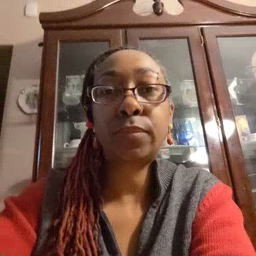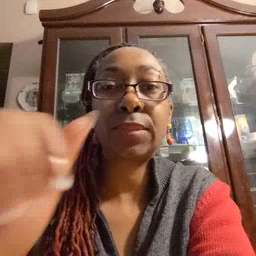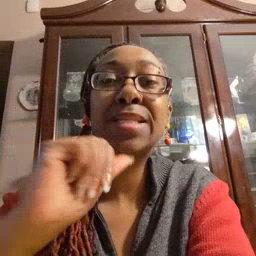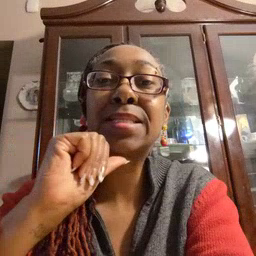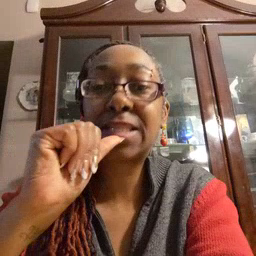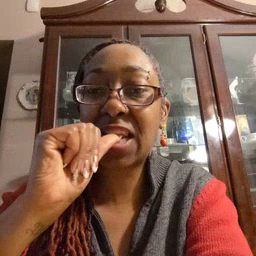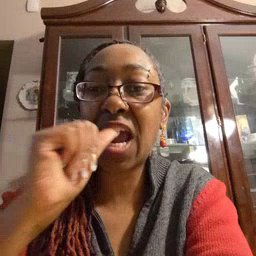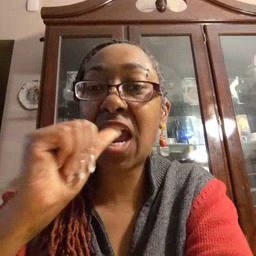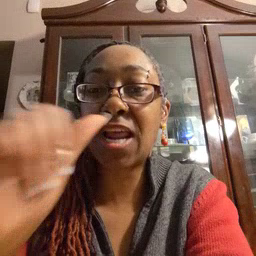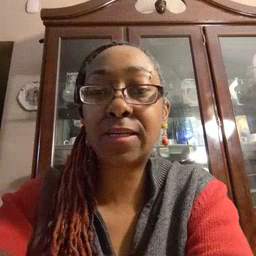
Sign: nuts